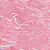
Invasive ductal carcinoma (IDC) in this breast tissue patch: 0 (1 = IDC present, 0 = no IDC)